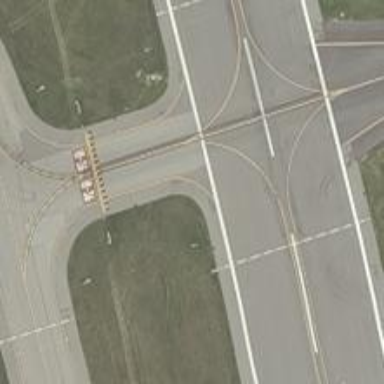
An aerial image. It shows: Image of taxiway at airport.